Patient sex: F
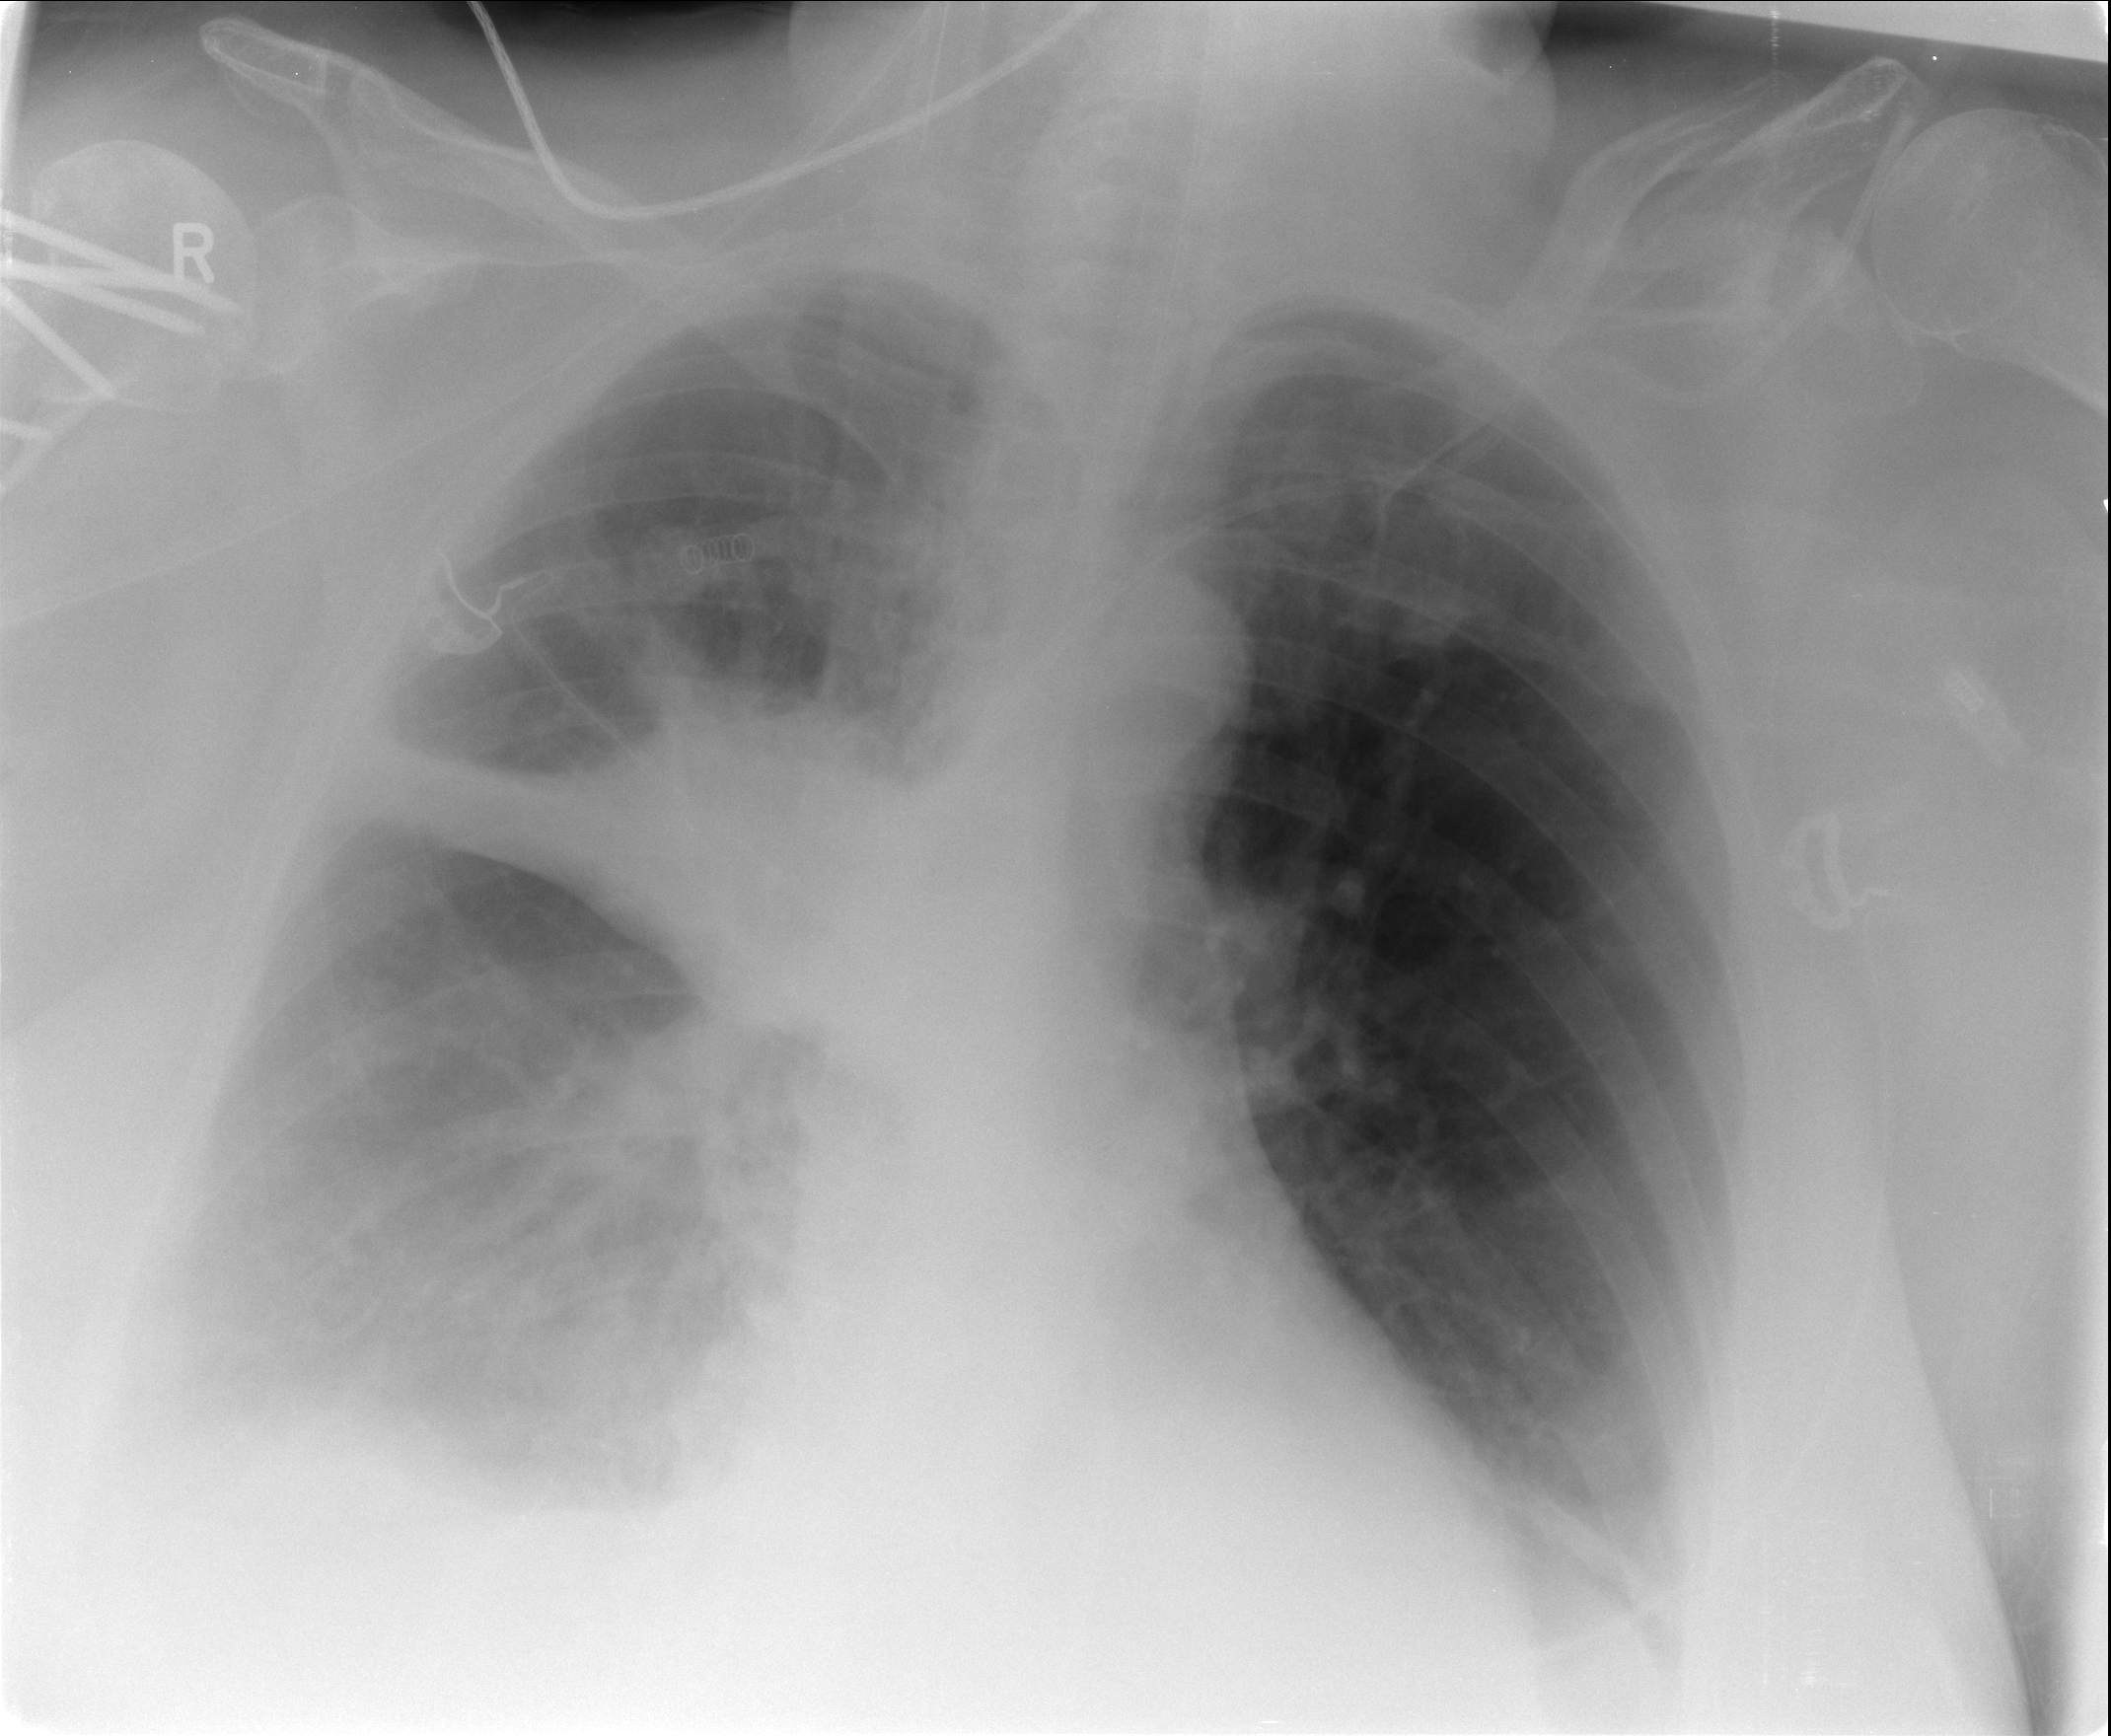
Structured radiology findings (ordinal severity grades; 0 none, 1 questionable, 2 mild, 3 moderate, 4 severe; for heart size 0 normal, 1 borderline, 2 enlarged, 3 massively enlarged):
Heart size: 0
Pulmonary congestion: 2
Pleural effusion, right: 3
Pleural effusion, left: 2
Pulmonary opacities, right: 3
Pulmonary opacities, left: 0
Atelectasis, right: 3
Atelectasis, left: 2